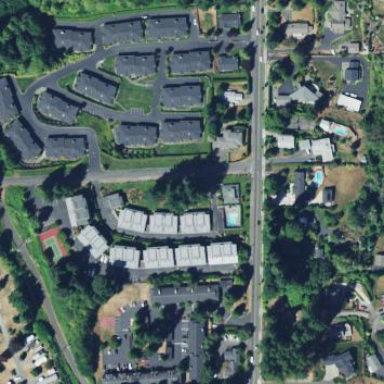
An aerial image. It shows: Residential neighbourhood.